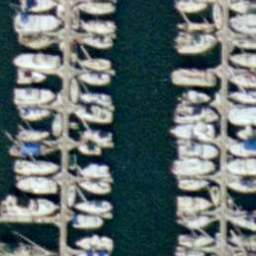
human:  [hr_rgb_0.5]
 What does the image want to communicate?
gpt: harbor